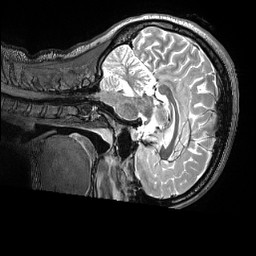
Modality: T2w
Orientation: sagittal
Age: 24
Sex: female
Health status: ill
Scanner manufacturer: siemens
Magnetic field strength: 3 T
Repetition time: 3.2 s
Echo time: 0.563 s